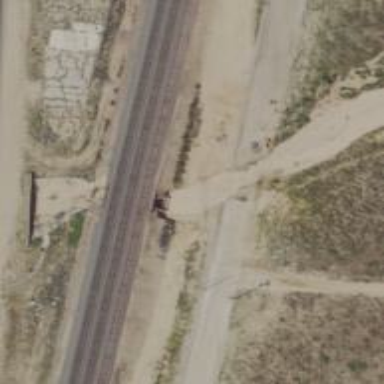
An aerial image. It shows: Unclassified road with low water crossing bridge.